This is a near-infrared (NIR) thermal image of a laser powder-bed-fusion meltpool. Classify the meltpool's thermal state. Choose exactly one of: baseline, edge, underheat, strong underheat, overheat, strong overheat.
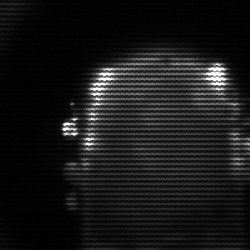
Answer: baseline